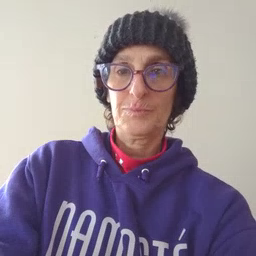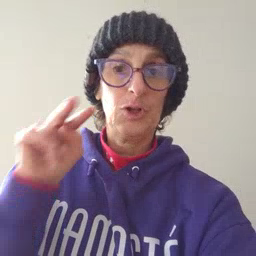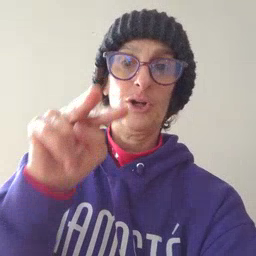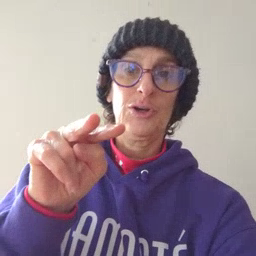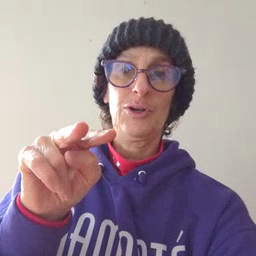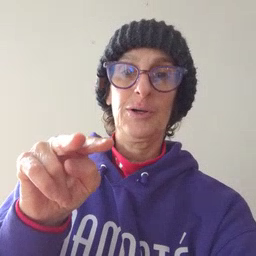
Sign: look